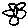
Label: flower